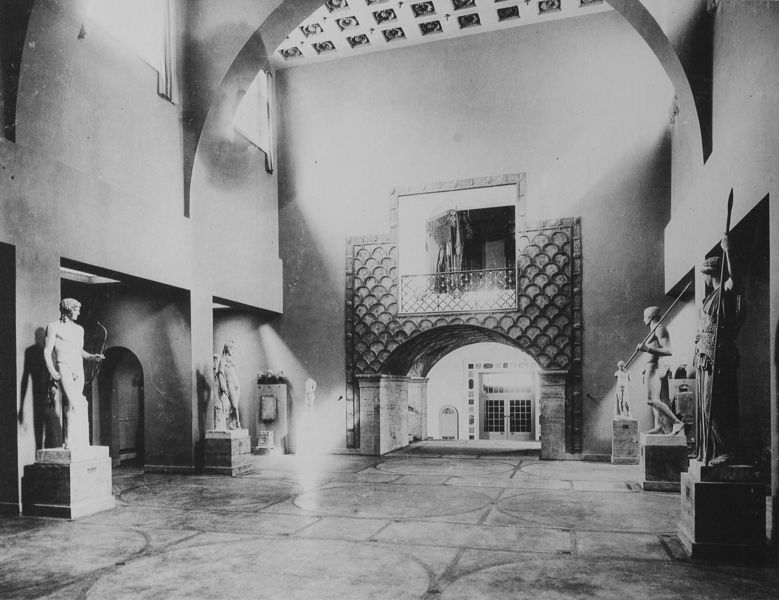
Titel: Innenansicht des Antikensaals, Hessisches Landesmuesum, Brüder-Grimm-Platz 5, Kassel
Künstler: Theodor Fischer
Standort: Kassel
Institution: Hessisches Landesmuseum
Schlagwörter: akt, nackt, fenster, glas, grau, licht, marmor, männer, pfeiler, raum, schwarz, tür, weiss, zimmer, haus, weg, muster, architektur, sockel, stein, innenraum, boden, figur, decke, skulptur, statue, balkon, bogen, fischer, empore, saal, figuren, rundbogen, reling, lanze, jugendstil, durchgang, geländer, plastik, tor, galerie, halle, foto, fotografie, bögen, eingang, arkade, innenhof, gewölbe, antike, palast, palazzo, torbogen, schlicht, fliesen, schwarzweiß, ausstellung, skulpturen, statuen, griechen, götter, krieger, griechenland, kassetten, kassettendecke, speer, museum, apoll, postament, pfeil, nazi, artemis, basilika, schwaz, nischen, atrium, kassetendecke, foyer, kassel, theodor fischer, pergola, sper, bodenmosaik, patio, bronzen, antiken, marmorbodne, nazu, vojer, landesmuseum, hessisches landesmuseum, kasseler apoll, theodor, bogen bögen, boden marmor statue